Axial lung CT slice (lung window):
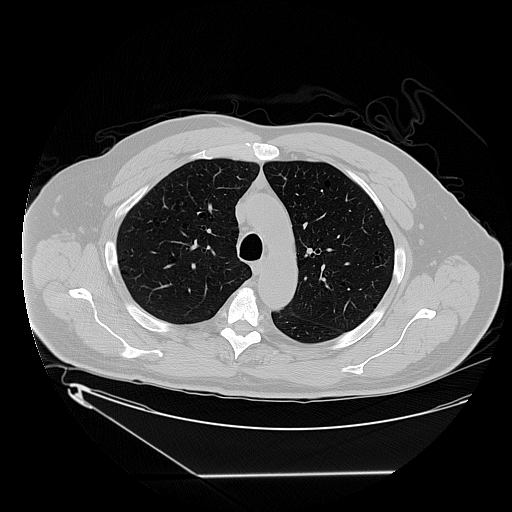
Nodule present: no